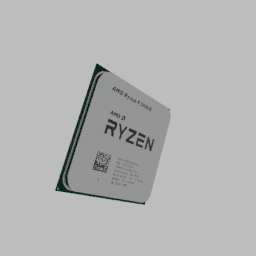
Label: electronics